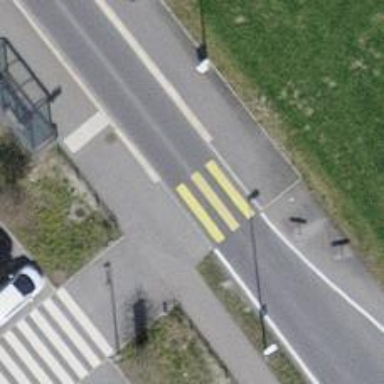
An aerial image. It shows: Uncontrolled zebra crossing on the road.